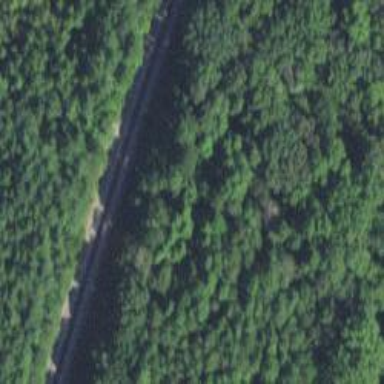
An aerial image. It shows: Railway track.